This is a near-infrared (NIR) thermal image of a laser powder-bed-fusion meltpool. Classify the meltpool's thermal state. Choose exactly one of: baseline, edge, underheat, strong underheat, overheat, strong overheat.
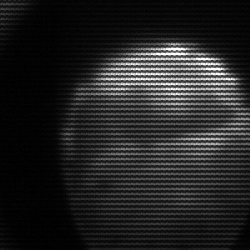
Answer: edge